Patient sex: M
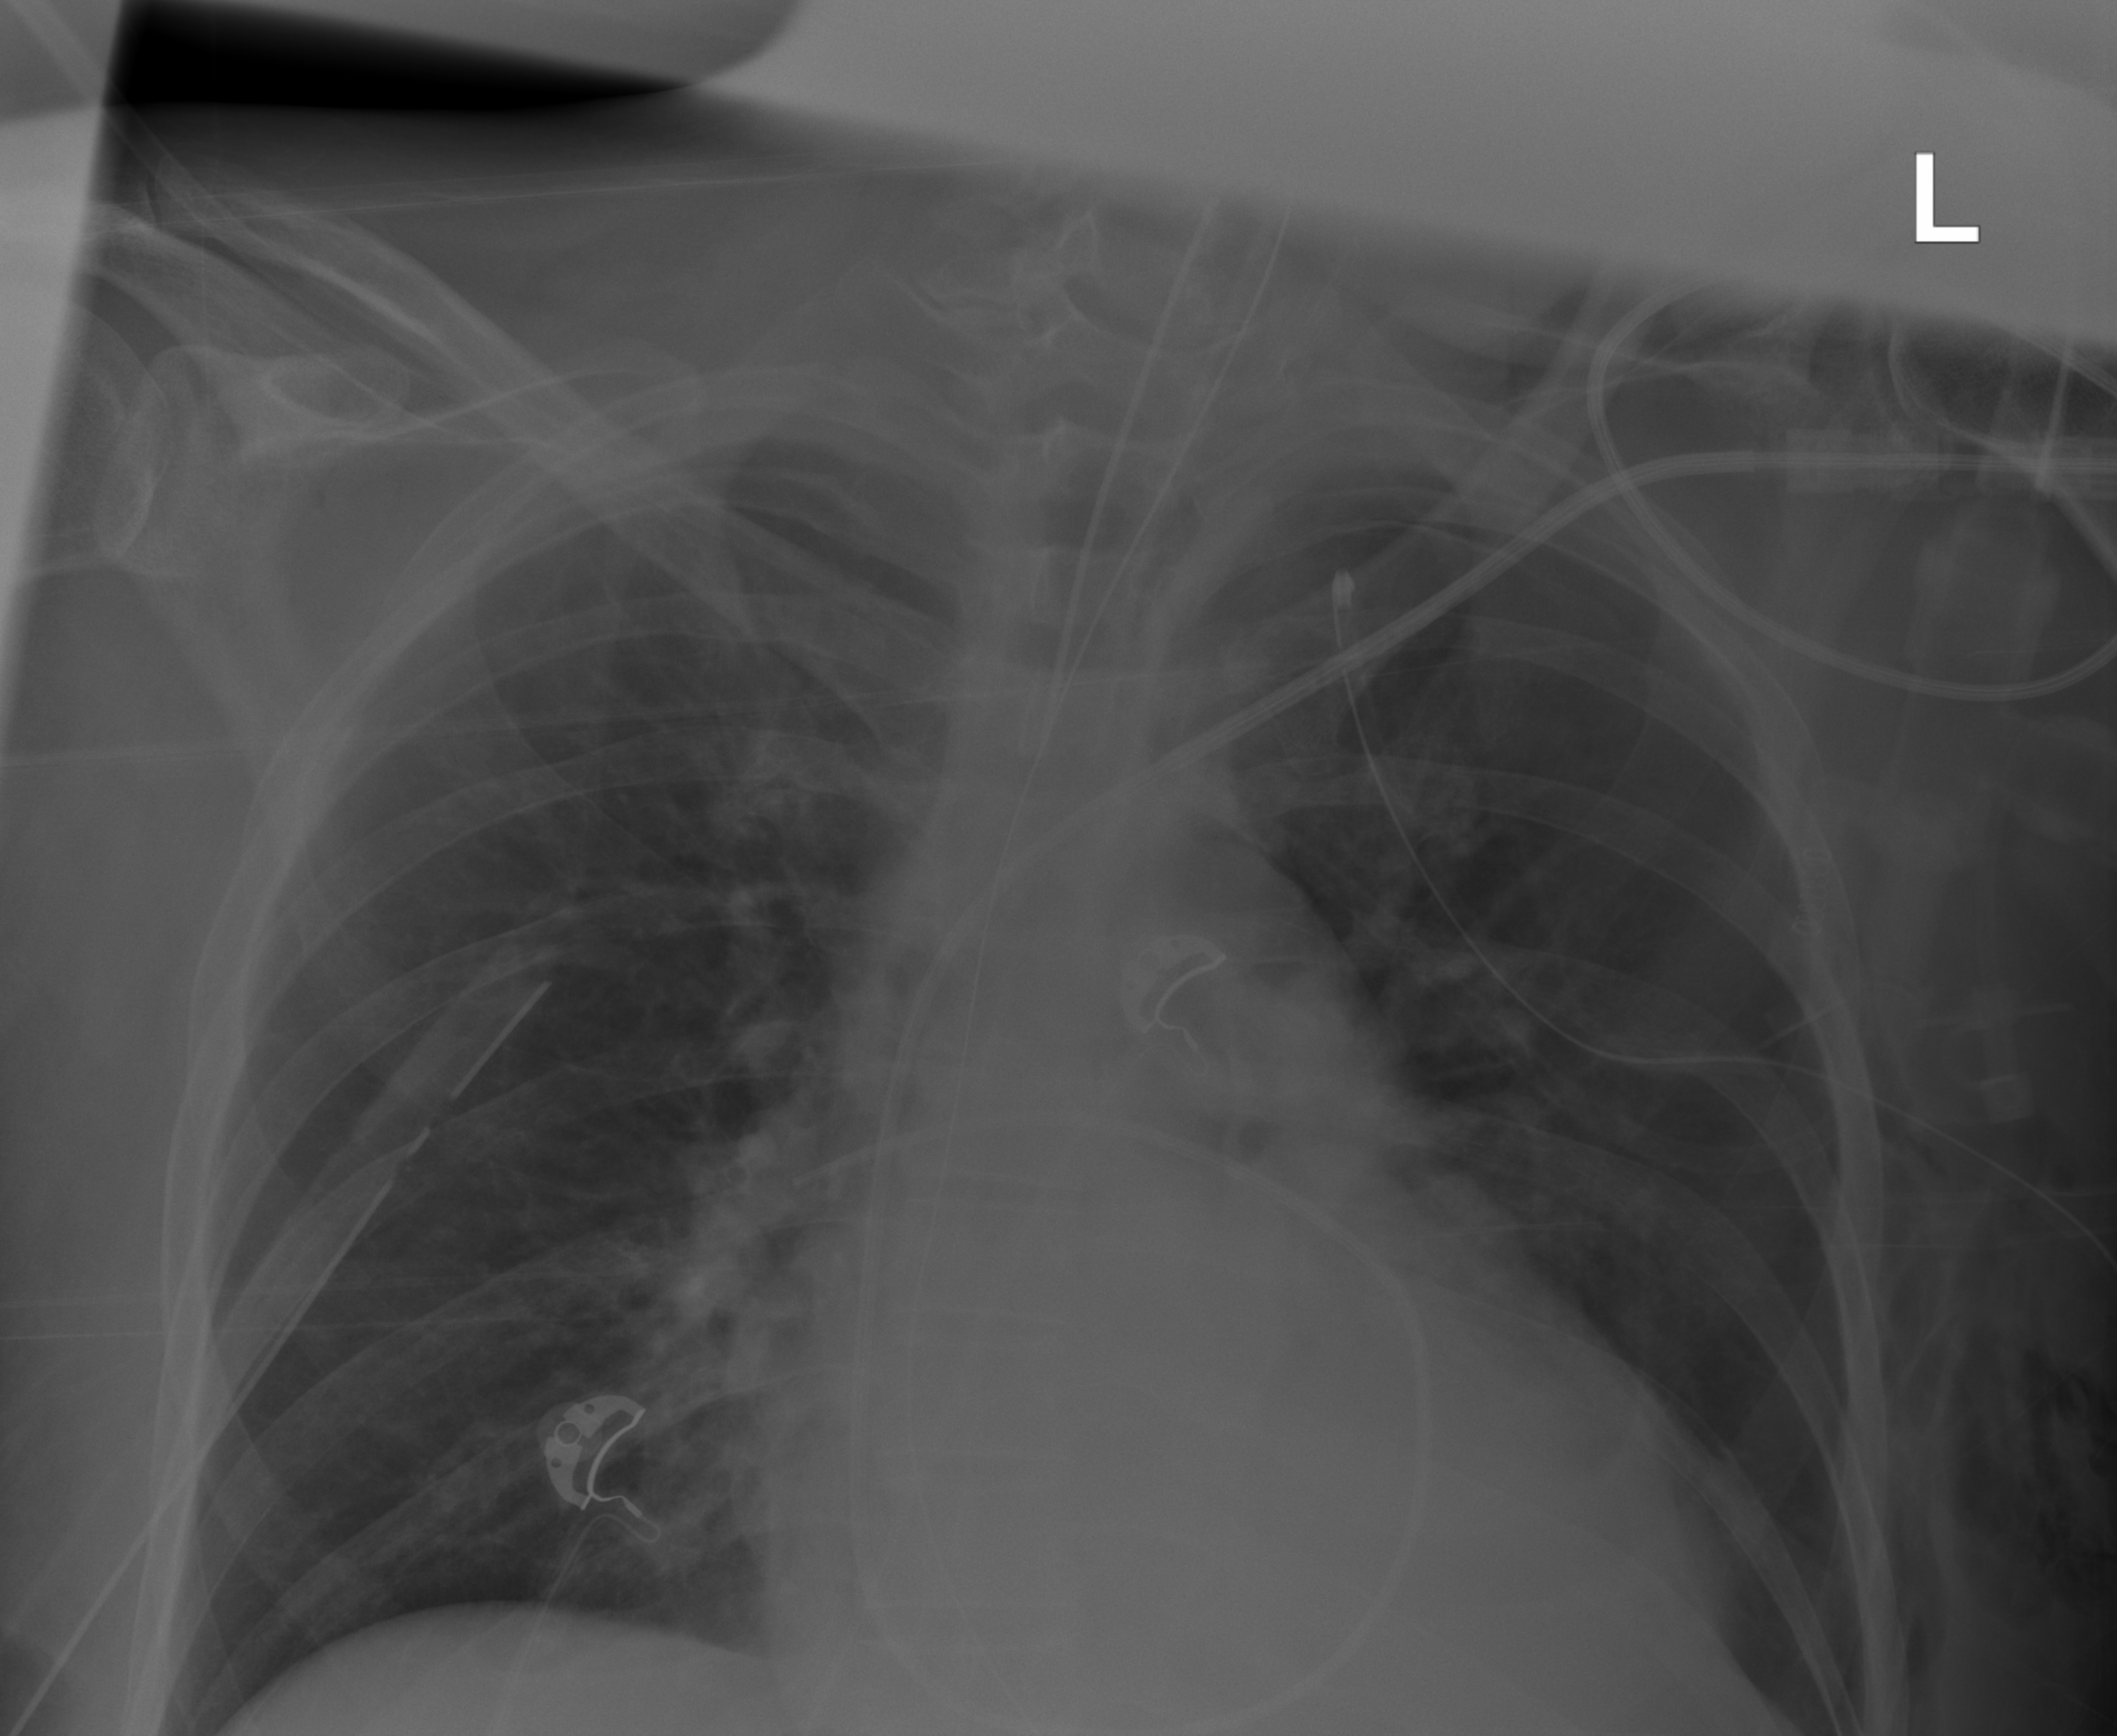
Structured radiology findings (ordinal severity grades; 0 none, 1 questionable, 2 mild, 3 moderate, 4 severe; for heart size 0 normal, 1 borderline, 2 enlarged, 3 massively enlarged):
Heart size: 1
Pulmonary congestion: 1
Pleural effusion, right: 0
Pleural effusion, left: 0
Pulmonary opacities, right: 0
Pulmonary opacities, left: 0
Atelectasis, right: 0
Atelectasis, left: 0